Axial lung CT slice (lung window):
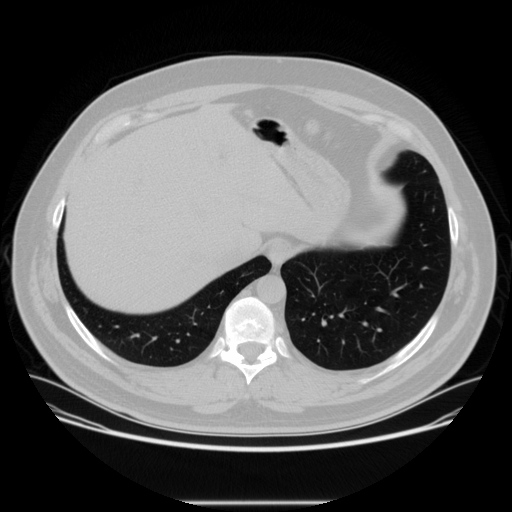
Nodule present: no